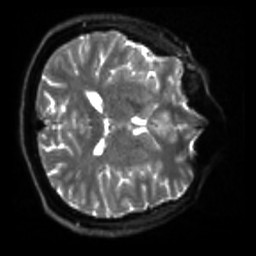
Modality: sbref
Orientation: axial
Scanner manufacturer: siemens
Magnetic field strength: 3 T
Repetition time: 4 s
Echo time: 0.0594 s